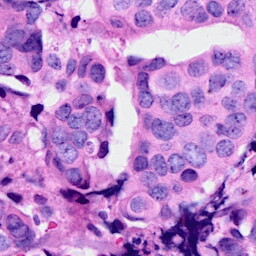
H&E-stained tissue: Breast